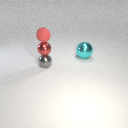
small gray metal sphere below small red metal sphere